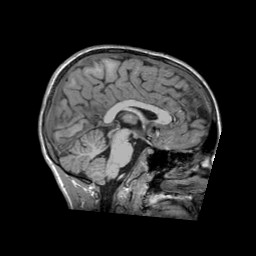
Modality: T1w
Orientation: sagittal
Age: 8
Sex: male
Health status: ill